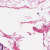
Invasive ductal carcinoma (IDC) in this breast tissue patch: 0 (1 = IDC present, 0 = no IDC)